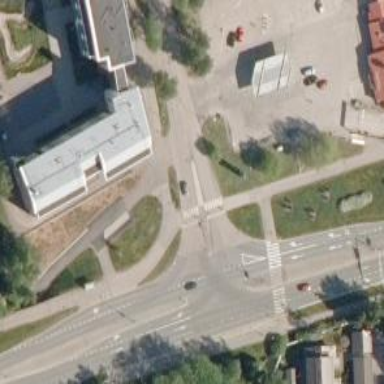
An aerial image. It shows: Road with "give way" sign.